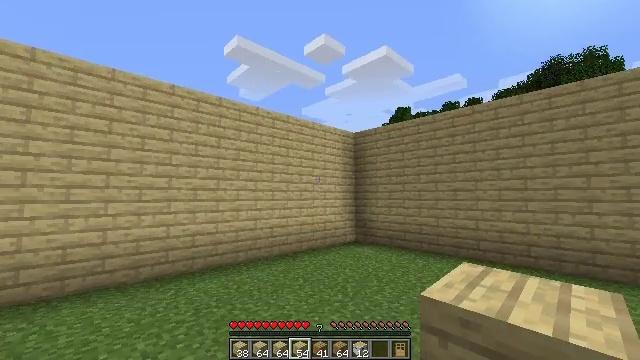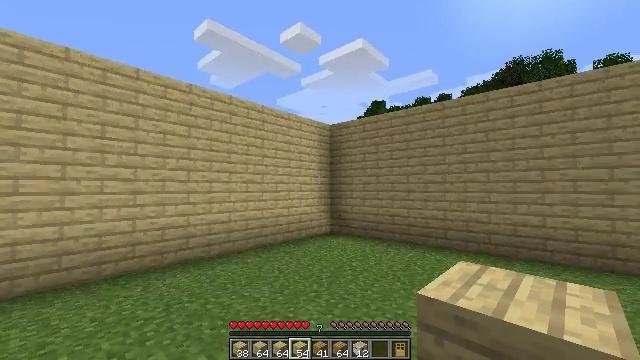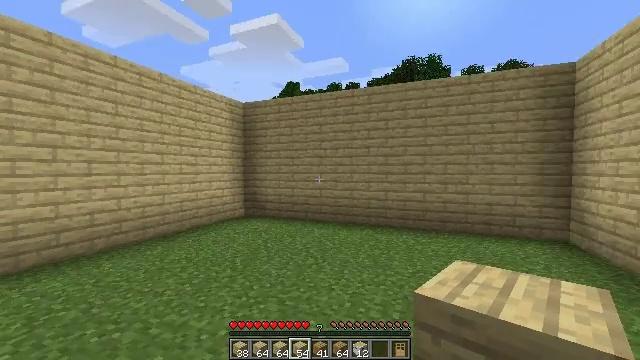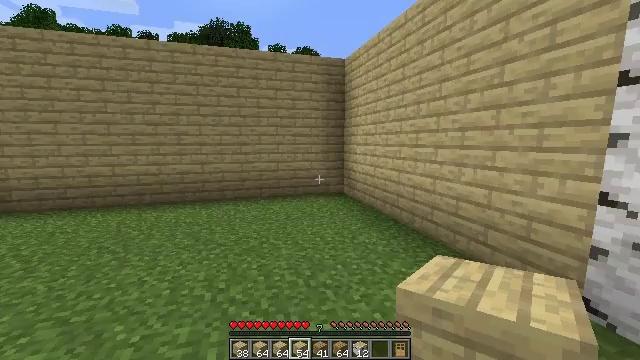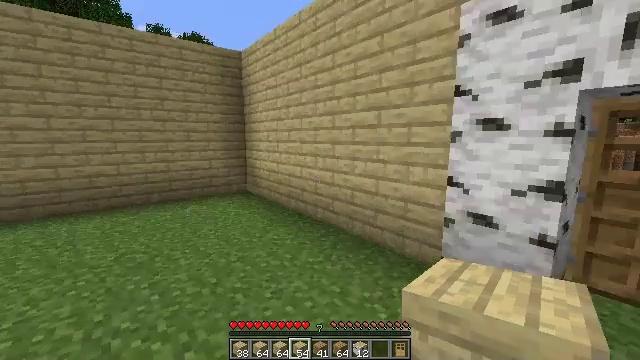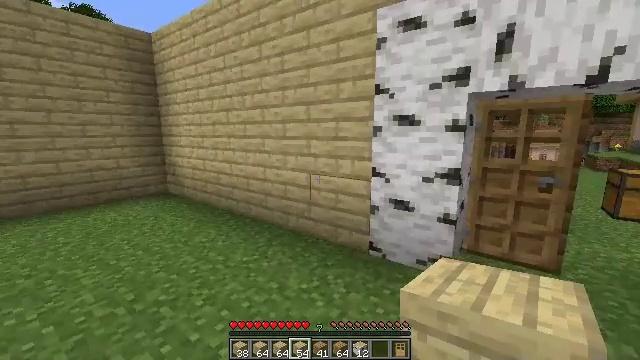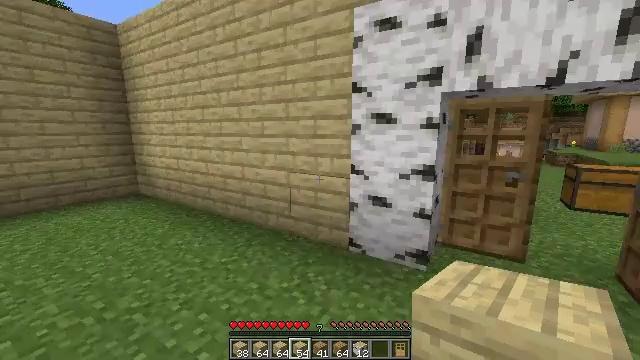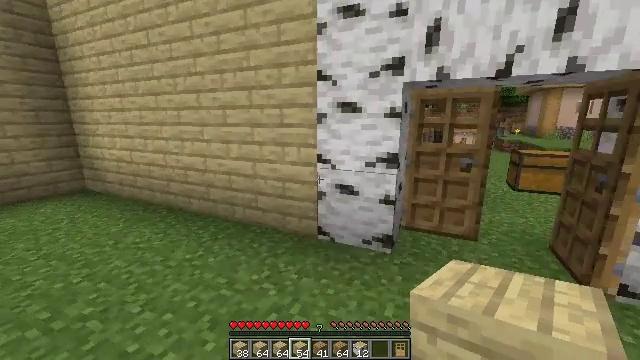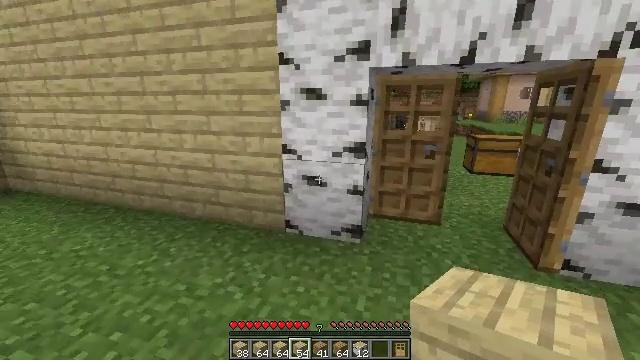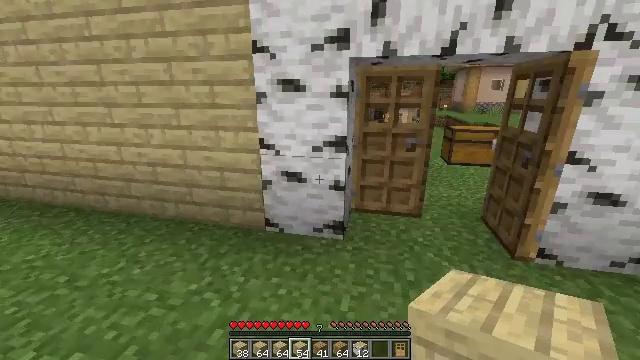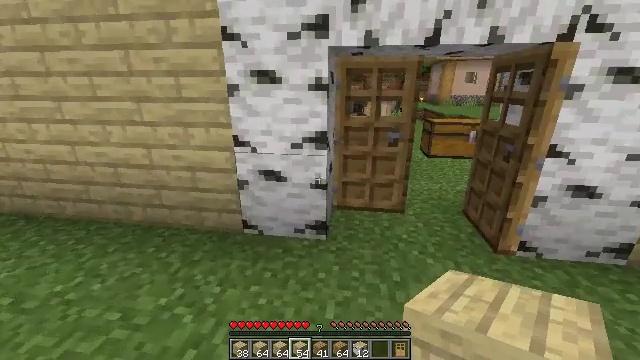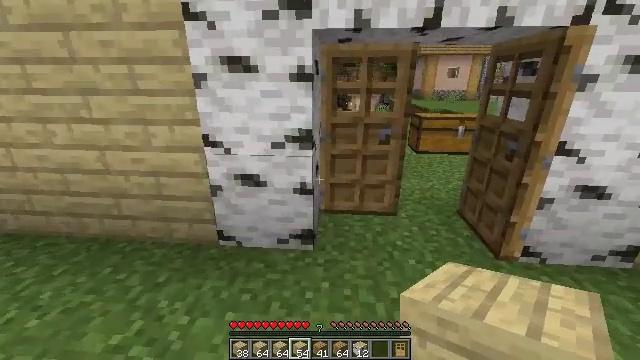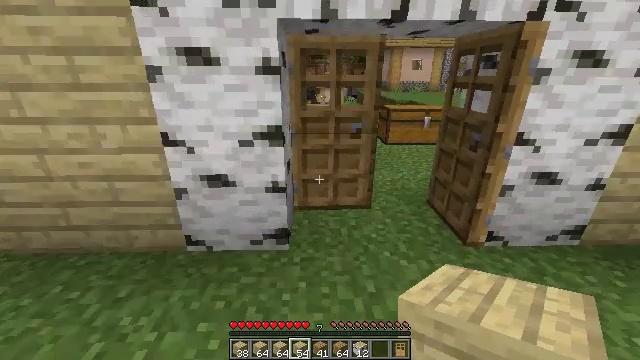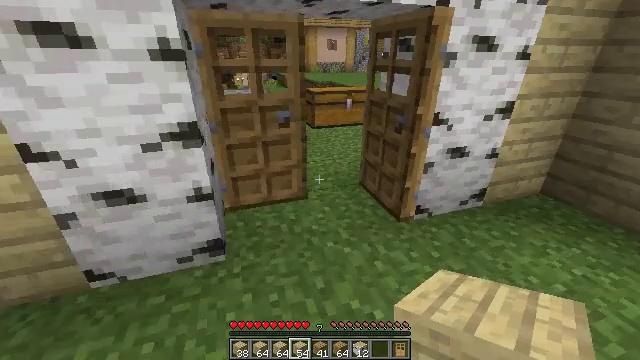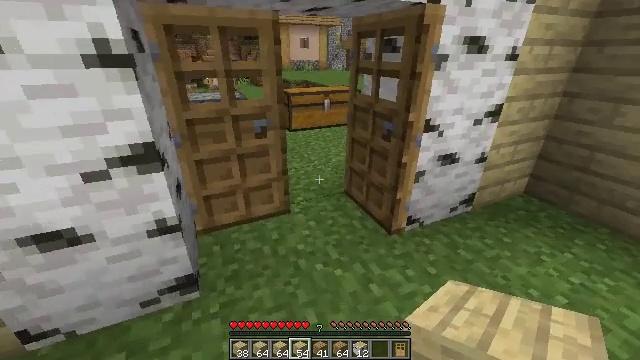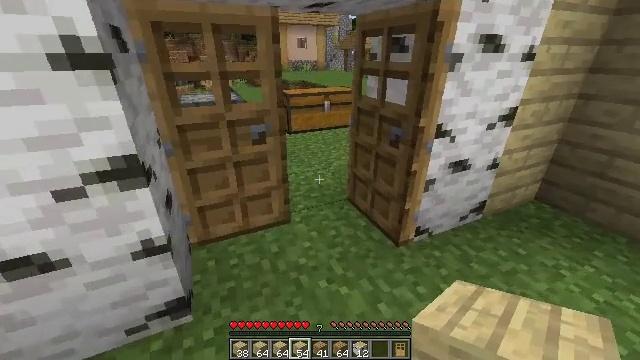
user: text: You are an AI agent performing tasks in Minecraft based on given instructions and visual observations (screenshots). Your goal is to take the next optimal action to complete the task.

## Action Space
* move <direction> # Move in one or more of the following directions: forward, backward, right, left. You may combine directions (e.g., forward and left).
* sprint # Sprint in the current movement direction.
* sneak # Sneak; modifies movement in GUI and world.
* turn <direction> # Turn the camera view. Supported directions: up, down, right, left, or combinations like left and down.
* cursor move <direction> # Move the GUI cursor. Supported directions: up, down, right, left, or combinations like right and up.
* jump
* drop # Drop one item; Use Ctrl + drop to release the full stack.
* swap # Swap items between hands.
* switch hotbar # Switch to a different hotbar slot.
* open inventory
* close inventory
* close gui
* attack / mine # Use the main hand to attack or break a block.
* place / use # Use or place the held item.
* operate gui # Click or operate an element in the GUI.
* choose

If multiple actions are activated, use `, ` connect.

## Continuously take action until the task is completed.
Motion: motion action
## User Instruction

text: Destroy the oak door to retrieve it.
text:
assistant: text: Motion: turn right and down
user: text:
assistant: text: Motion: turn right and down
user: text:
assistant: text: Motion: turn right and down
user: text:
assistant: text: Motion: turn right
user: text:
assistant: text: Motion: turn right and down
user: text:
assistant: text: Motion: turn right
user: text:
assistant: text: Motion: move forward, turn right and down
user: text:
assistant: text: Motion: move forward, turn right and down
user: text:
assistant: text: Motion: move forward, turn right and down
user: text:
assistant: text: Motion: move forward, turn right and down
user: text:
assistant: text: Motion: move forward, turn right and down
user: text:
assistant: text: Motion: move forward, turn right and down
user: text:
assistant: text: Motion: move forward, turn right and down
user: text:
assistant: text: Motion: move forward, turn right
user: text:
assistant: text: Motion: no_op
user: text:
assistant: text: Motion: turn right and up
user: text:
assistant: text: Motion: turn right and up
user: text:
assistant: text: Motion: turn right and up
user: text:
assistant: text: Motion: turn right
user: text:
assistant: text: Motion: no_op
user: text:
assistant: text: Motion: no_op
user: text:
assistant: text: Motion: no_op
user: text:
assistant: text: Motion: no_op
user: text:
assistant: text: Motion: no_op
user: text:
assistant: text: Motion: no_op
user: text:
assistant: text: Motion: no_op
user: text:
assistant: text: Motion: no_op
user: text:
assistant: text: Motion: attack / mine
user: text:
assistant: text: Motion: attack / mine
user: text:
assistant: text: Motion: attack / mine